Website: macys
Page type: receipt
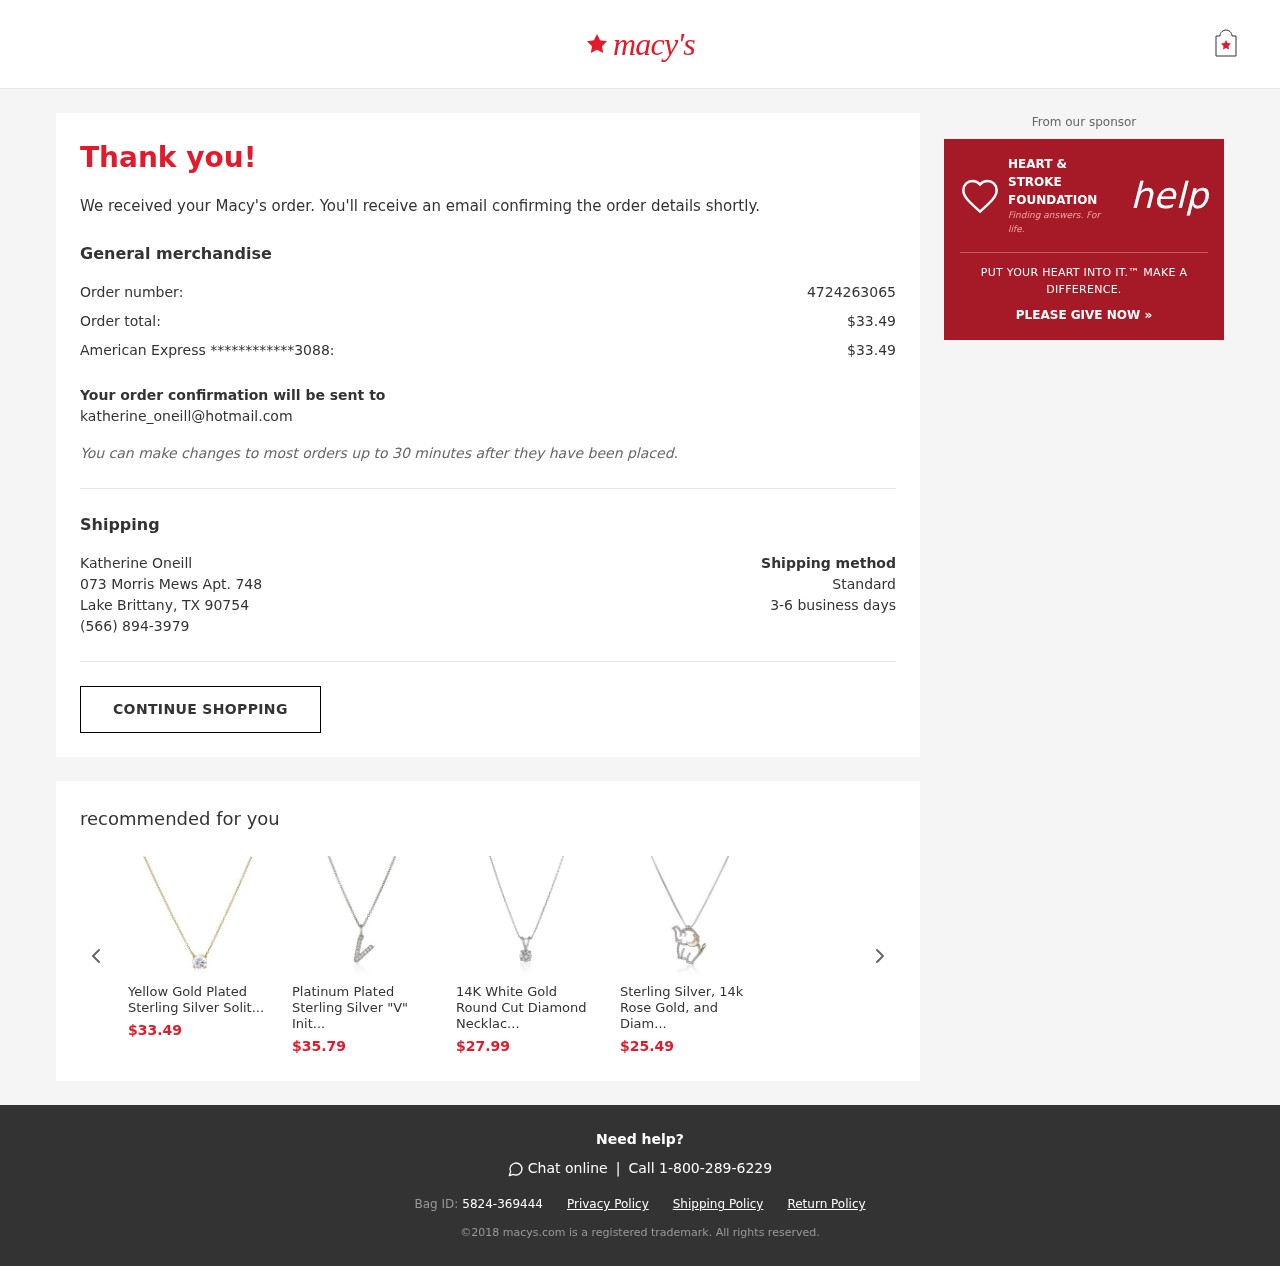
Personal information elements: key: PII_CARD_LAST4
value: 3088
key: PII_CARD_TYPE
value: American Express
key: PII_CITY_STATE_ZIP
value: Lake Brittany, TX 90754
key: PII_EMAIL
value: katherine_oneill@hotmail.com
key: PII_FULLNAME
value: Katherine Oneill
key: PII_PHONE
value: (566) 894-3979
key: PII_STREET
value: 073 Morris Mews Apt. 748
Product elements: key: PRODUCT1_PRICE
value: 33.49
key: PRODUCT1_NAME
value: Yellow Gold Plated Sterling Silver Solit...
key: PRODUCT2_NAME
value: Platinum Plated Sterling Silver "V" Init...
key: PRODUCT2_PRICE
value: $35.79
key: PRODUCT3_NAME
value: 14K White Gold Round Cut Diamond Necklac...
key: PRODUCT3_PRICE
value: $27.99
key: PRODUCT4_NAME
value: Sterling Silver, 14k Rose Gold, and Diam...
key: PRODUCT4_PRICE
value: $25.49
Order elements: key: ORDER_ID
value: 4724263065
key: ORDER_TOTAL
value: $33.49
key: ORDER_CARD_CHARGE
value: $33.49